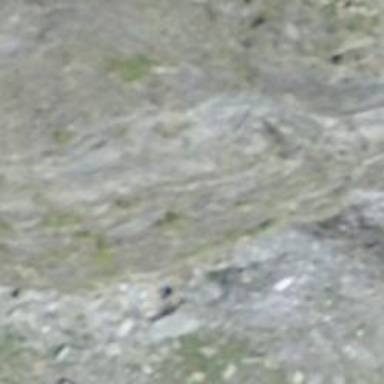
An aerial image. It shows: Cliff in nature.